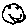
Label: smiley face